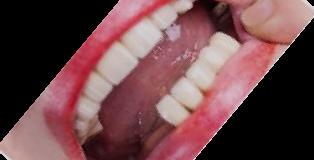
Condition: hypodontia